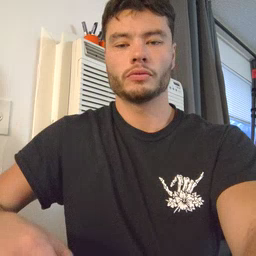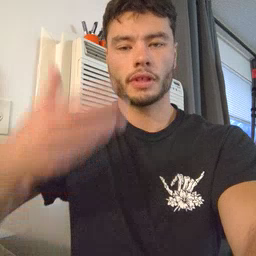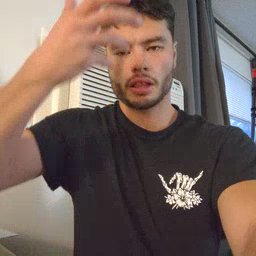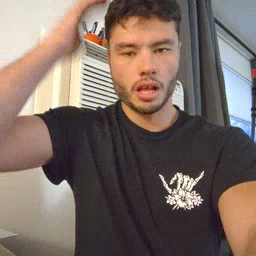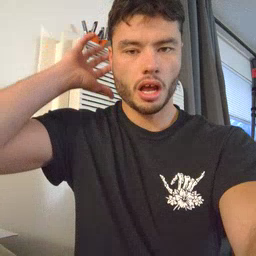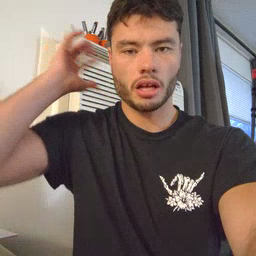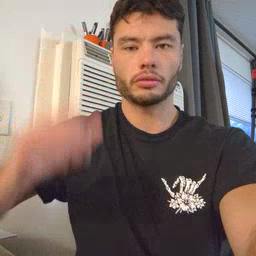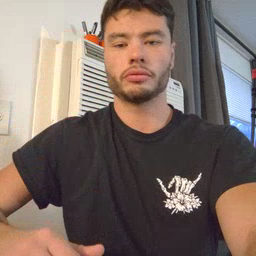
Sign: lion